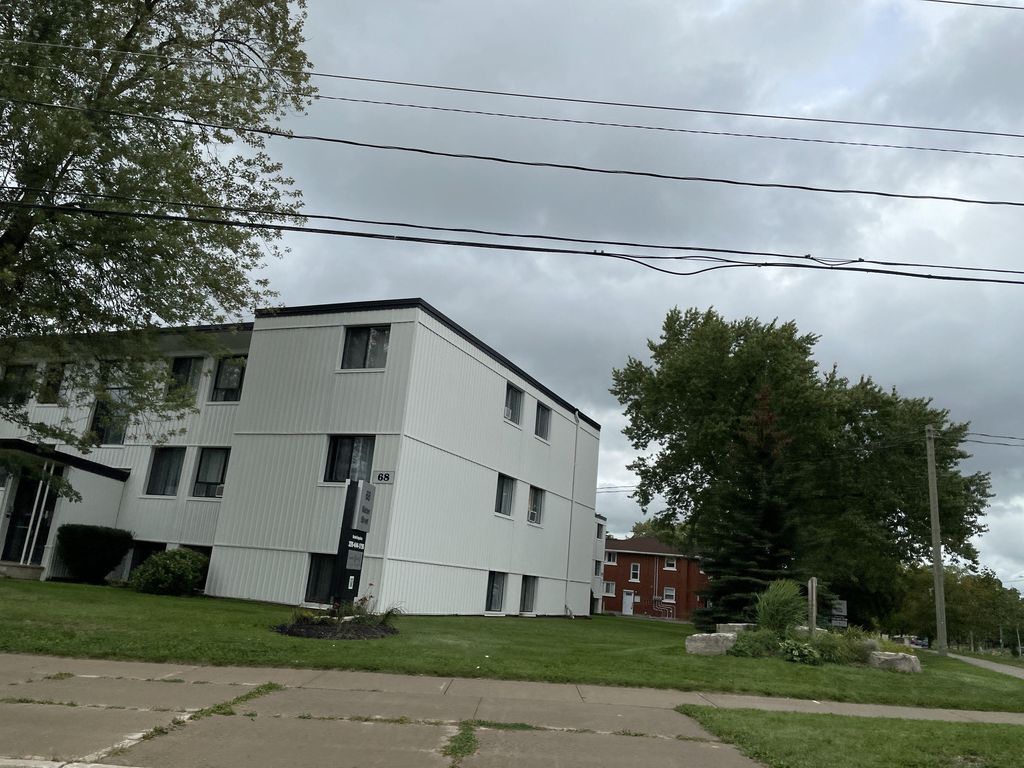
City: kitchener-waterloo